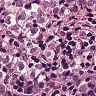
Metastatic tissue present: yes